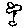
Label: flower